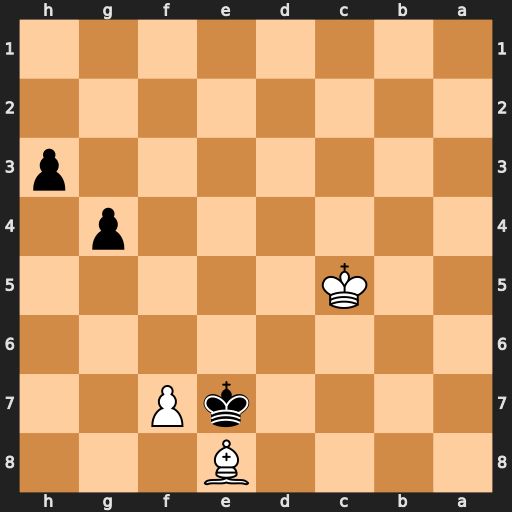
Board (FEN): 4B3/4kP2/8/2K5/6p1/7p/8/8
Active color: b
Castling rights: -
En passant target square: -
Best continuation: g3 Bd7 g2 f8=Q+ Kxf8 Bxh3 g1=Q+